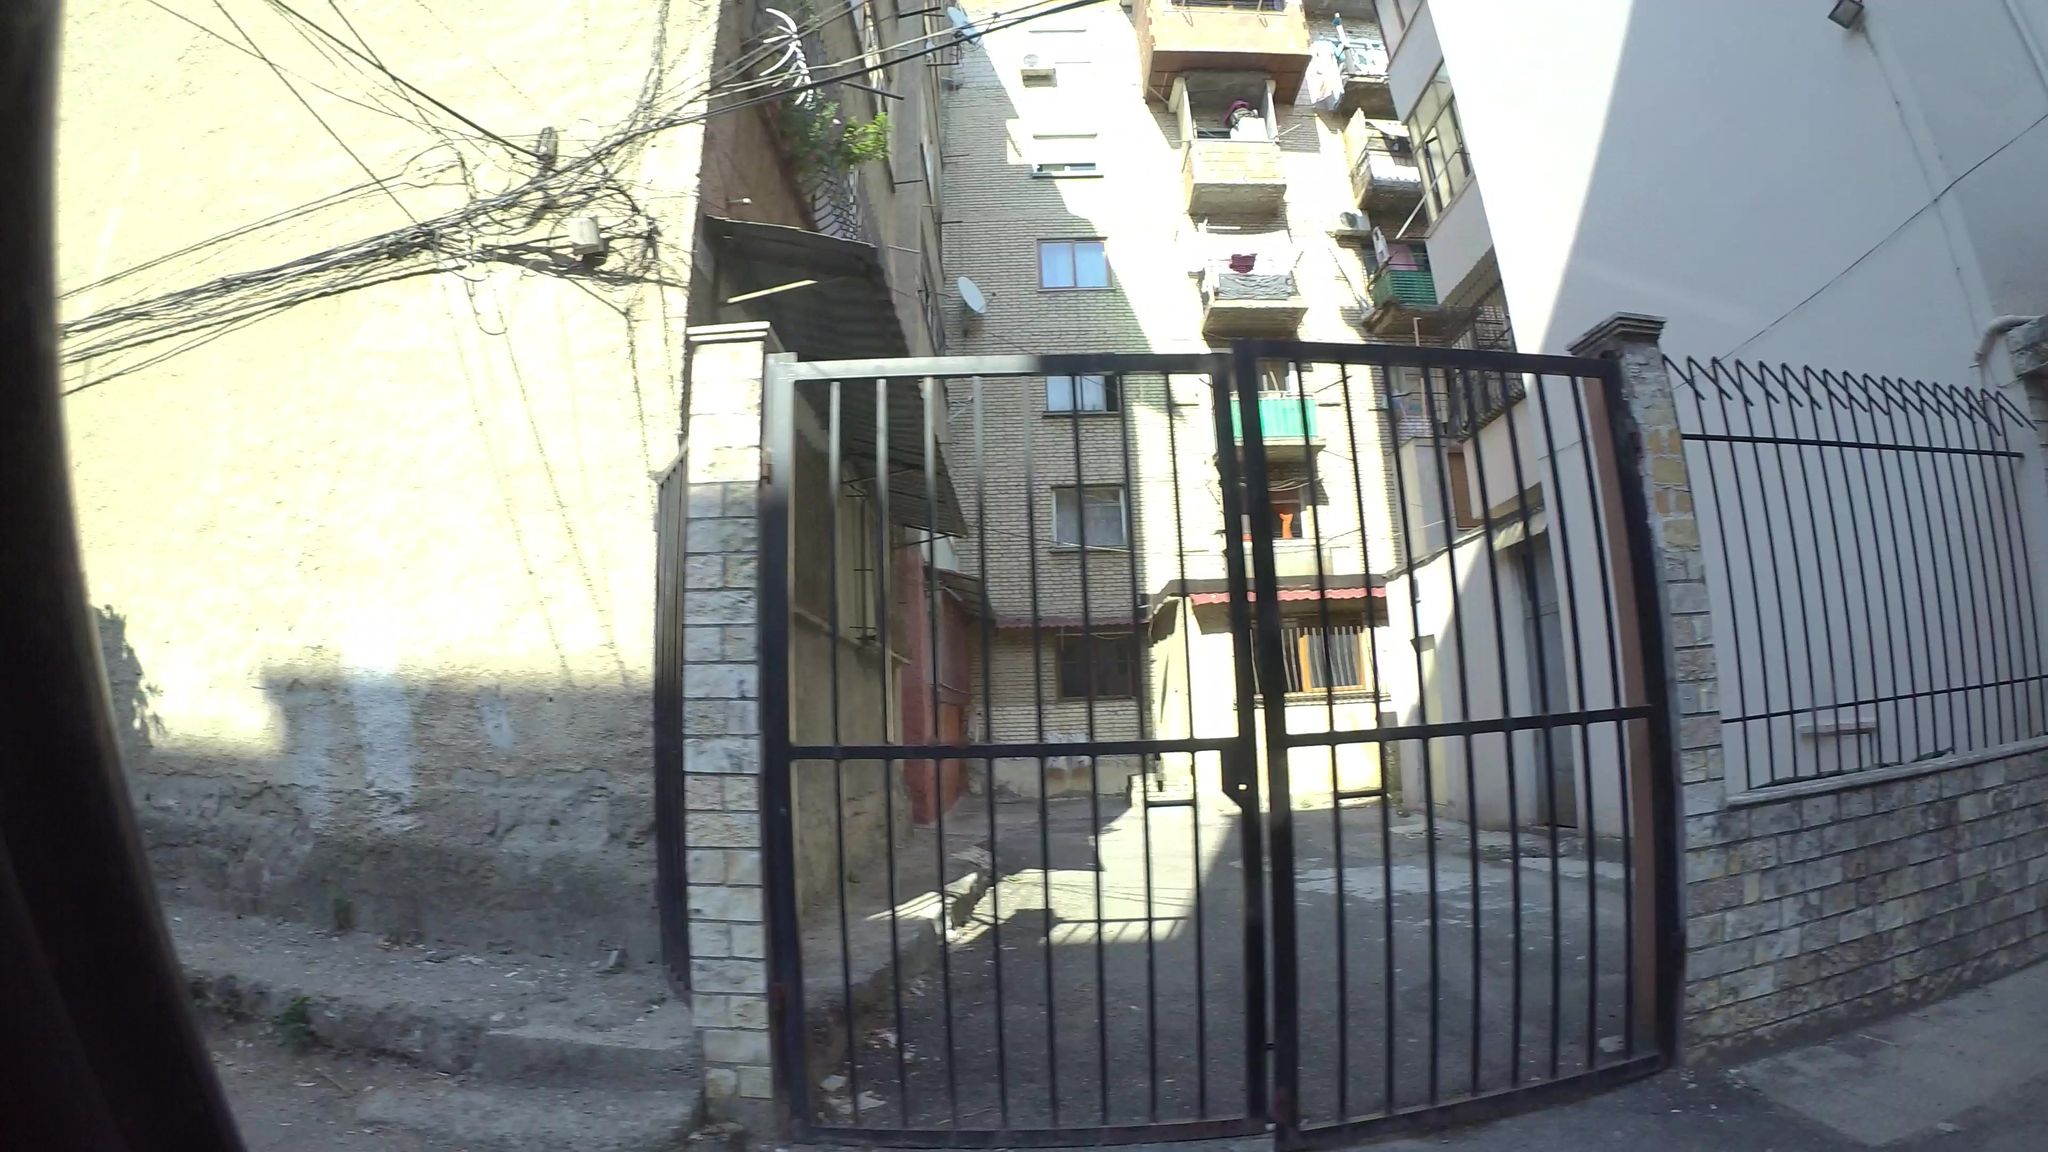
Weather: snowy
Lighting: day
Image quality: good
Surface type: walking surface
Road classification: service, footway, living_street
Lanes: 1
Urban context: urban centre
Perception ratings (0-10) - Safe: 2.26, Lively: 4.32, Beautiful: 0.9, Boring: 5.47, Depressing: 7.72, Wealthy: 2.48